Question: I have a faceted plot (about which I had this <URL> to reduce the clutter because it looks like this:

It's too detailed and I would like to display only 0 and 500, that is (the thin horizontal lines are enough). The reasons I want only those 2 values are:
- -
Thanks in advance.
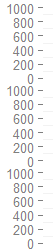
Answer: just add the following to your code. you can tweak it based on what labels you want displayed on the y-axis.
'''
scale_y_continuous(breaks = c(0, 500))
'''